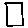
Label: square